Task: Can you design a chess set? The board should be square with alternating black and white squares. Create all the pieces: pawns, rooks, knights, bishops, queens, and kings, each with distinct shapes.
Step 489:
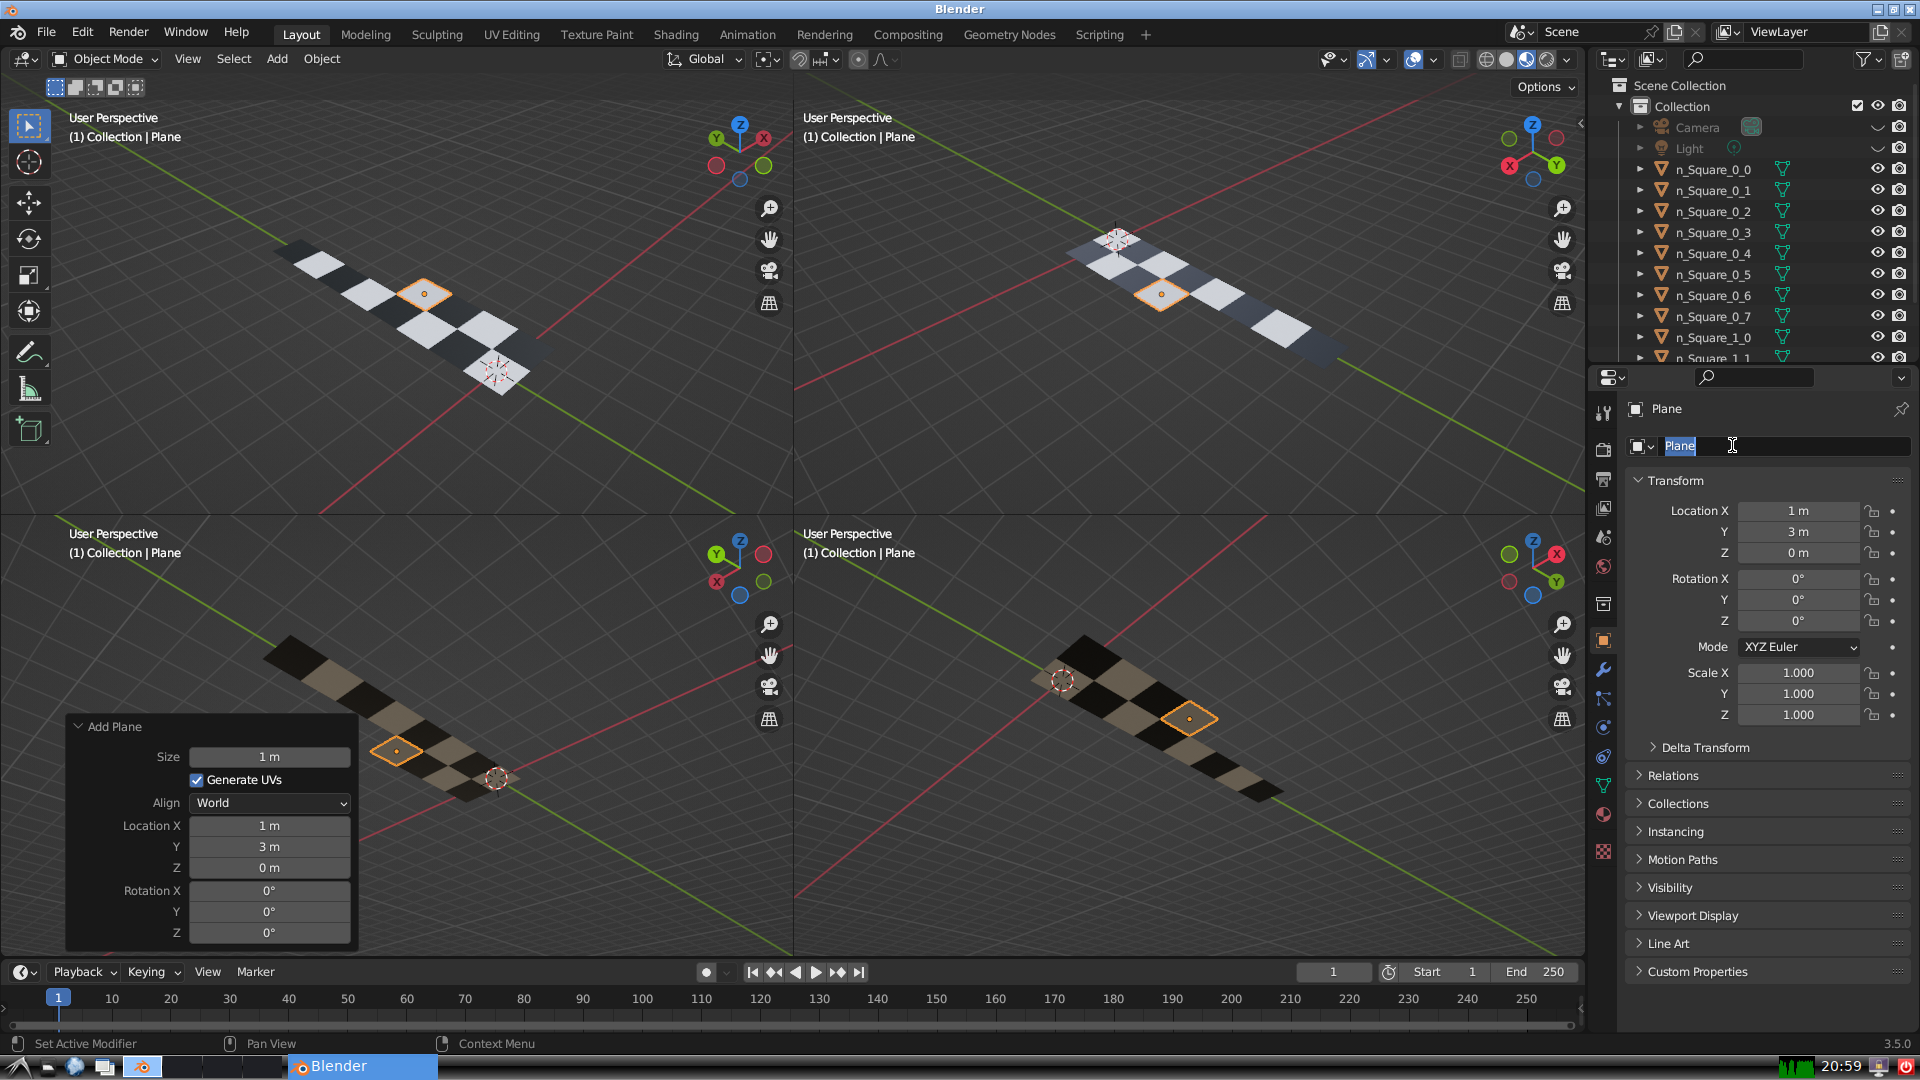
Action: input_text: n_Square_1_3